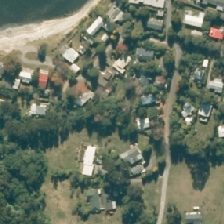
Land cover: urban_build_up